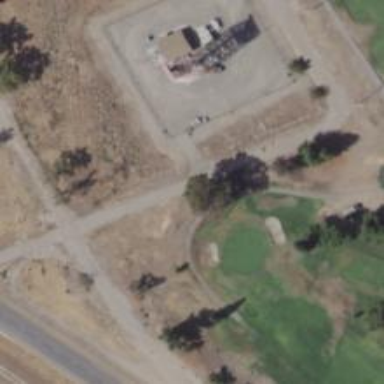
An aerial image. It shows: View of golf hole.